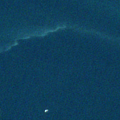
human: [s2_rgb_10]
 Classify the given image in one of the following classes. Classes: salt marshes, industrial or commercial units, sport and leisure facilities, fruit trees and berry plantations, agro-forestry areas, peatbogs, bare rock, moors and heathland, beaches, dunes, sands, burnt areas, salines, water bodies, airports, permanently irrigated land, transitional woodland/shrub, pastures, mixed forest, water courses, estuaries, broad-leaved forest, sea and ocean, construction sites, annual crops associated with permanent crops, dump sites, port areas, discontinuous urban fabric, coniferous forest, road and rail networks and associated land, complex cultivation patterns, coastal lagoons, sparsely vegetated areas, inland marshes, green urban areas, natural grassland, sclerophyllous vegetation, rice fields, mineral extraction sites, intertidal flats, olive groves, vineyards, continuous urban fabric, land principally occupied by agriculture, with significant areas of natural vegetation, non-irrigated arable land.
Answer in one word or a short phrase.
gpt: sea and ocean